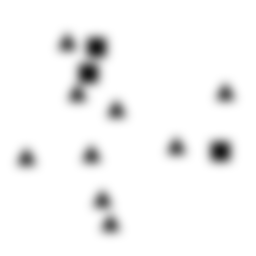
Squares: 3
Triangles: 9
Stars: 0
Total shapes: 12